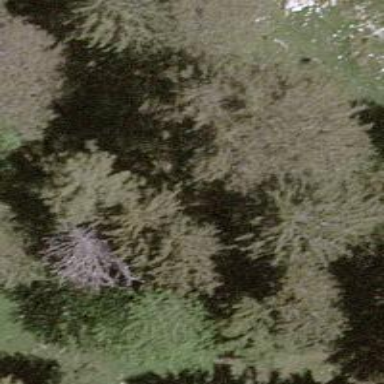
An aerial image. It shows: Single tag "natural: tree."